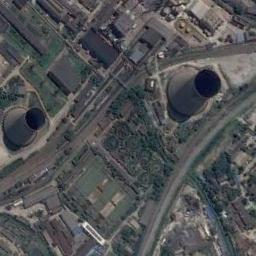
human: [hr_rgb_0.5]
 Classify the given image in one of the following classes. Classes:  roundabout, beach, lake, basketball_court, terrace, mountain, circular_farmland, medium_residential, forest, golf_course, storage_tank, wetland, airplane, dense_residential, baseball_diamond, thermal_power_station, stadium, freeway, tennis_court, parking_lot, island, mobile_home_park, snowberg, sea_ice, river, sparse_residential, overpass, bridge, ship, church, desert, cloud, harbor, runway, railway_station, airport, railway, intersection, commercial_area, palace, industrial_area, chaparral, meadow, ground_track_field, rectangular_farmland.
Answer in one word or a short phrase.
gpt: thermal_power_station